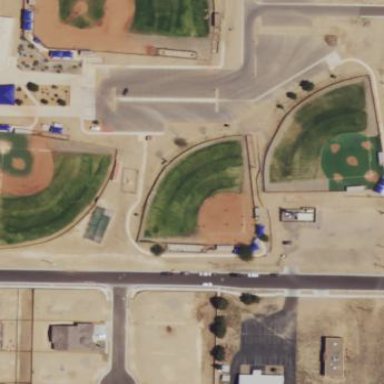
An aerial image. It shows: Baseball pitch for leisure land activities.